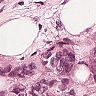
Metastatic tissue present: yes